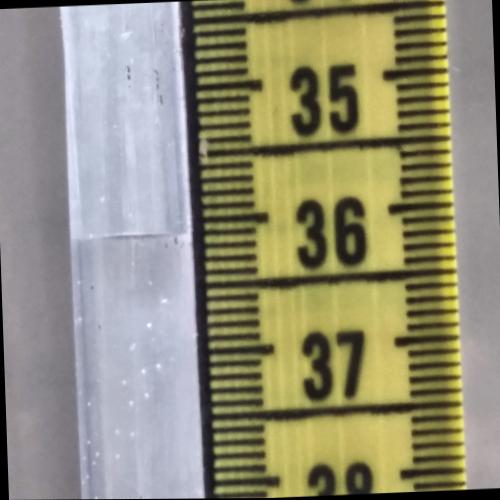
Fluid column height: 36.1 cm